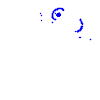
Particle: electron